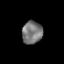
Tissue: prostate
Cell type: Epithelial cells
Senescence score: 0.2523
Nuclear area (px): 456
Mean DAPI intensity: 118.171